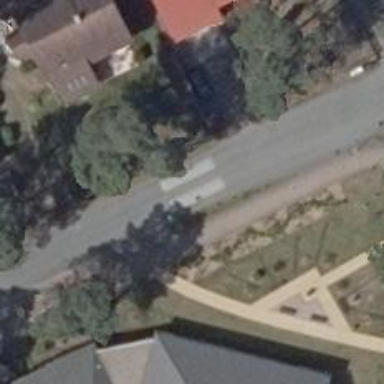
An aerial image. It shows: Traffic calming cushion.